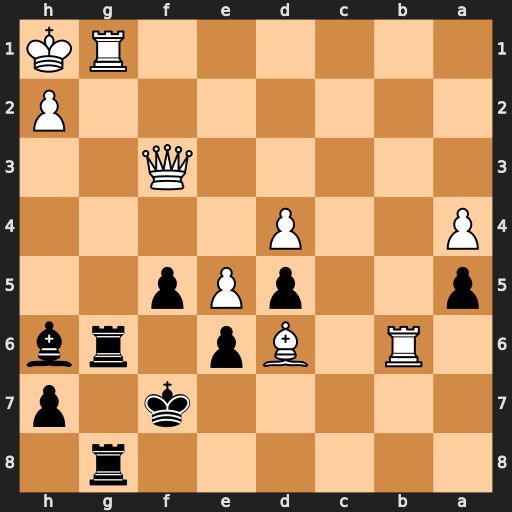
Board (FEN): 6r1/5k1p/1R1Bp1rb/p2pPp2/P2P4/5Q2/7P/6RK
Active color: b
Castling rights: -
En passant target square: -
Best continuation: Rxg1#